Aerial crown-view tile of a tropical tree (Barro Colorado Island, Panama), acquired 20241216:
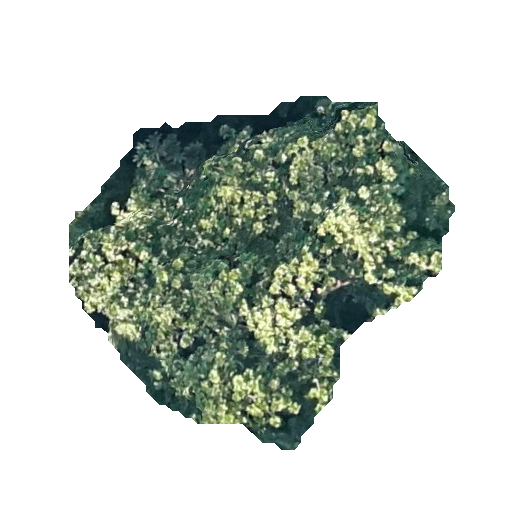
Species: Anacardium excelsum
GBIF accepted scientific name: Anacardium excelsum
Crown area: 129.47 m²